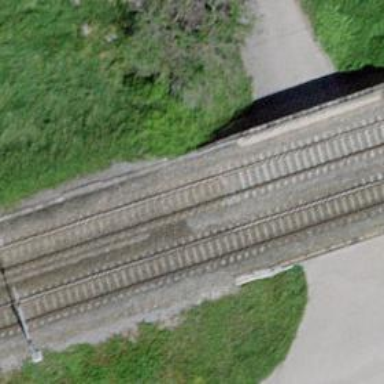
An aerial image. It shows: Railway track with contact lines for electrification.